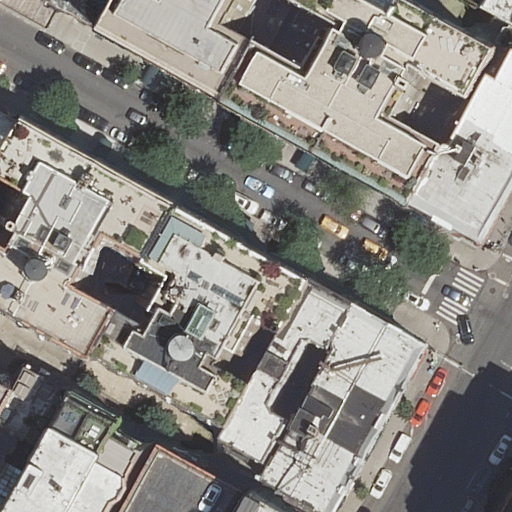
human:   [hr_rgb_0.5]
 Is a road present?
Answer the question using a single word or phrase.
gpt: yes

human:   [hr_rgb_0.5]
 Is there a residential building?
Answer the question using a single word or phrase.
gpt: yes

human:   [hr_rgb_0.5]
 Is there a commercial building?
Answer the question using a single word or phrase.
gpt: no

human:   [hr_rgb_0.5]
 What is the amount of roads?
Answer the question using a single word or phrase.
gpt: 2

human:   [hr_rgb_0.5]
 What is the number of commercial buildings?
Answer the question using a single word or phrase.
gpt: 0

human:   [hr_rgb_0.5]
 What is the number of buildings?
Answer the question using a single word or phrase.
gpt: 17

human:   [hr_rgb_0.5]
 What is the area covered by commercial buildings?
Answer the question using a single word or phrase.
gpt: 0m2

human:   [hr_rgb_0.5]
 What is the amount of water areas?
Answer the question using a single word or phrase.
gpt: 0

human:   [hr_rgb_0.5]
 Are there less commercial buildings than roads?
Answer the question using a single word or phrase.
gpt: yes

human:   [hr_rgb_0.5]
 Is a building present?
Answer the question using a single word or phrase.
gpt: yes

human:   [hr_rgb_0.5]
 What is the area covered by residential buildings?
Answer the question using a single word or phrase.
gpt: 5285m2

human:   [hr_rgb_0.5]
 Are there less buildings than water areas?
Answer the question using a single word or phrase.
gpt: no

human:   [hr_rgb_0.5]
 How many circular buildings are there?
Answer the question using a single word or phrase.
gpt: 0

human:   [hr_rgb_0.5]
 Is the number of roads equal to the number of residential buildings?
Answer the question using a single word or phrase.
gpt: no

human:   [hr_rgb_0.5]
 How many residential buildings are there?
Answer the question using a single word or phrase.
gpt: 17

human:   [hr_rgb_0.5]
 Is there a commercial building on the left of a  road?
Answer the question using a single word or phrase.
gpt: no

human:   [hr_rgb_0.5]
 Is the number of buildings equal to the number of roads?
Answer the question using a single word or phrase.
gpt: no

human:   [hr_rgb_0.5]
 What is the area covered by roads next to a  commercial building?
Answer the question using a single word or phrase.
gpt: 0m2

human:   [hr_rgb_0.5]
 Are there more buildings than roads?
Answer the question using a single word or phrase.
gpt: yes

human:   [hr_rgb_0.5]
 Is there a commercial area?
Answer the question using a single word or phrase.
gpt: no

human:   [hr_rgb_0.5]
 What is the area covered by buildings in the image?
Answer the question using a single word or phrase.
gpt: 5285m2

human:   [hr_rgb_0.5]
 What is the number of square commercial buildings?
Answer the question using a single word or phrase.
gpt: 0

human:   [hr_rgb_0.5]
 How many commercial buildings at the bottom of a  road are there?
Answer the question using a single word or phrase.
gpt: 0

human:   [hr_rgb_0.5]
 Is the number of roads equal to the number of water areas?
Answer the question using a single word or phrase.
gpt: no

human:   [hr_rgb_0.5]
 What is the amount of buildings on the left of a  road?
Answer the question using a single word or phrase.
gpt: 14

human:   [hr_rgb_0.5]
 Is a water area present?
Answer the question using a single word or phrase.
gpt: no

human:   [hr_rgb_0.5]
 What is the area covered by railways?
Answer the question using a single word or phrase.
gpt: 0m2

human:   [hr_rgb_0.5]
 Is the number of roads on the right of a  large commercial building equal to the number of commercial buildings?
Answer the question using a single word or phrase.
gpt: yes

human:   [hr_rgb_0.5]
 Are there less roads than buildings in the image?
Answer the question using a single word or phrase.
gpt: yes

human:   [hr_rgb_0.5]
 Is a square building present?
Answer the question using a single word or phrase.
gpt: no

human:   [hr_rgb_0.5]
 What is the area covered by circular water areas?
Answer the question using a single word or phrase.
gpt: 0m2

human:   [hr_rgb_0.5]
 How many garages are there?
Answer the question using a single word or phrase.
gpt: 0

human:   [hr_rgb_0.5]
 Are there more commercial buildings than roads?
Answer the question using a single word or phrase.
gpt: no

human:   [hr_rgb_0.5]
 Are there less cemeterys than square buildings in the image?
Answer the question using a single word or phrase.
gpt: no

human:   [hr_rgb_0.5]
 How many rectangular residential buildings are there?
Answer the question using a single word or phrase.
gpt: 9

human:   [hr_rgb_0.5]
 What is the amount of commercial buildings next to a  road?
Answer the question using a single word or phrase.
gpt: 0

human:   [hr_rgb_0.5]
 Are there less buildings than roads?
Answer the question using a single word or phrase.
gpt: no

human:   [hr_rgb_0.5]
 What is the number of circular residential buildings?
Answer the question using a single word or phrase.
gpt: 0

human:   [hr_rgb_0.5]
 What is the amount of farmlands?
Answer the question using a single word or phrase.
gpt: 0

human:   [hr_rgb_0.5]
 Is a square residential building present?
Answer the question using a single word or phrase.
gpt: no

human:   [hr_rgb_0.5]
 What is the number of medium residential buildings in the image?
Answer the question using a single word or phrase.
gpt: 8

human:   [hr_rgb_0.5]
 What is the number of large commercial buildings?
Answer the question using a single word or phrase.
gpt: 0

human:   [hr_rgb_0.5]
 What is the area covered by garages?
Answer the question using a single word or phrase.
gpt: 0m2

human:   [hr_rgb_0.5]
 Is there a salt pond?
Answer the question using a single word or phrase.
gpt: no

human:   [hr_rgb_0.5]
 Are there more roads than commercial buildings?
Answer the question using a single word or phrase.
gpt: yes

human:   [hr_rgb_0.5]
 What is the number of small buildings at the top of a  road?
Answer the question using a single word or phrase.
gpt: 3

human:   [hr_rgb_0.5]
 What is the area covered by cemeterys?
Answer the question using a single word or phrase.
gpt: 0m2

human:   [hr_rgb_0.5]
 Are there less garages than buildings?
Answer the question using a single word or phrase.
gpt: yes

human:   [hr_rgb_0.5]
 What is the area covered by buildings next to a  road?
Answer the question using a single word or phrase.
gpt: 5285m2

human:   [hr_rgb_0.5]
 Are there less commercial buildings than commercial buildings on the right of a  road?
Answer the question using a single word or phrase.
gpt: no

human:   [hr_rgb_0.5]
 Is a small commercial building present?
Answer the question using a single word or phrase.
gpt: no

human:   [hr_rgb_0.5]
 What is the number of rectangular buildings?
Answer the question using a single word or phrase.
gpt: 9

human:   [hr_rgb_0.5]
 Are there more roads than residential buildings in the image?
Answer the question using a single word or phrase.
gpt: no

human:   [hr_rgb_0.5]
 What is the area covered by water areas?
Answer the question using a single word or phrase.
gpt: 0m2

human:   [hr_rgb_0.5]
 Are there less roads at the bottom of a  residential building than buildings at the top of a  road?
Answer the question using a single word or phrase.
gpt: yes

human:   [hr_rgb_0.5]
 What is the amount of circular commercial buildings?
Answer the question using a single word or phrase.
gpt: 0

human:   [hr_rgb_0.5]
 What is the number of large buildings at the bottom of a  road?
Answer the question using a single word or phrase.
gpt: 2

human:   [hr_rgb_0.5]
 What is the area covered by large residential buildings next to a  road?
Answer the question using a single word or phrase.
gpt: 3149m2

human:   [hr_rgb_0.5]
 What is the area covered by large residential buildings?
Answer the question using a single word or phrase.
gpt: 3149m2

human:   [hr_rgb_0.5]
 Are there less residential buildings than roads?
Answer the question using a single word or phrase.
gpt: no

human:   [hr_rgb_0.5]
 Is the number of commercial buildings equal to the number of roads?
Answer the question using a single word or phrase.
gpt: no

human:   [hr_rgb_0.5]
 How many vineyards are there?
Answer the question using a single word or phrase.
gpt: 0

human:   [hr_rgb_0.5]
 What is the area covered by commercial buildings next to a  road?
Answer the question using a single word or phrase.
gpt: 0m2

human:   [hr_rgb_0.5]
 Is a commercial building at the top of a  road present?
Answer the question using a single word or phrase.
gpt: no